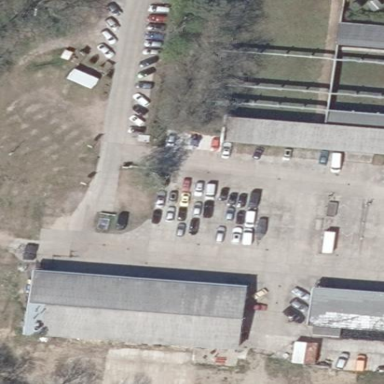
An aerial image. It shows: Commercial area containing car repair shop.